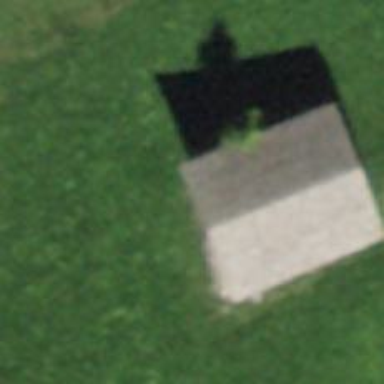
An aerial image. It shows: Rural barn.